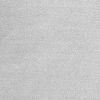
Atmospheric dust classification: dusty